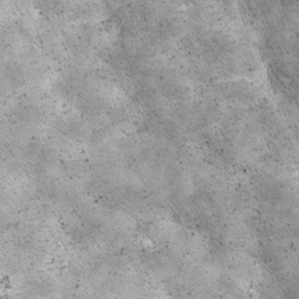
Label: non_frost